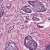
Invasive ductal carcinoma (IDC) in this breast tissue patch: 1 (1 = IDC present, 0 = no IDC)